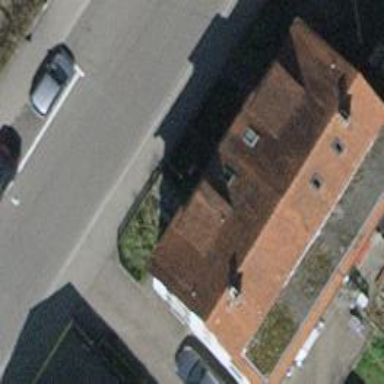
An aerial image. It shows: Gabled roof building with tile roofing. It consists of apartments.